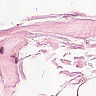
Metastatic tissue present: no